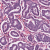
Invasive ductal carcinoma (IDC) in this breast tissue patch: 1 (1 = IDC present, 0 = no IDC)